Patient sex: F
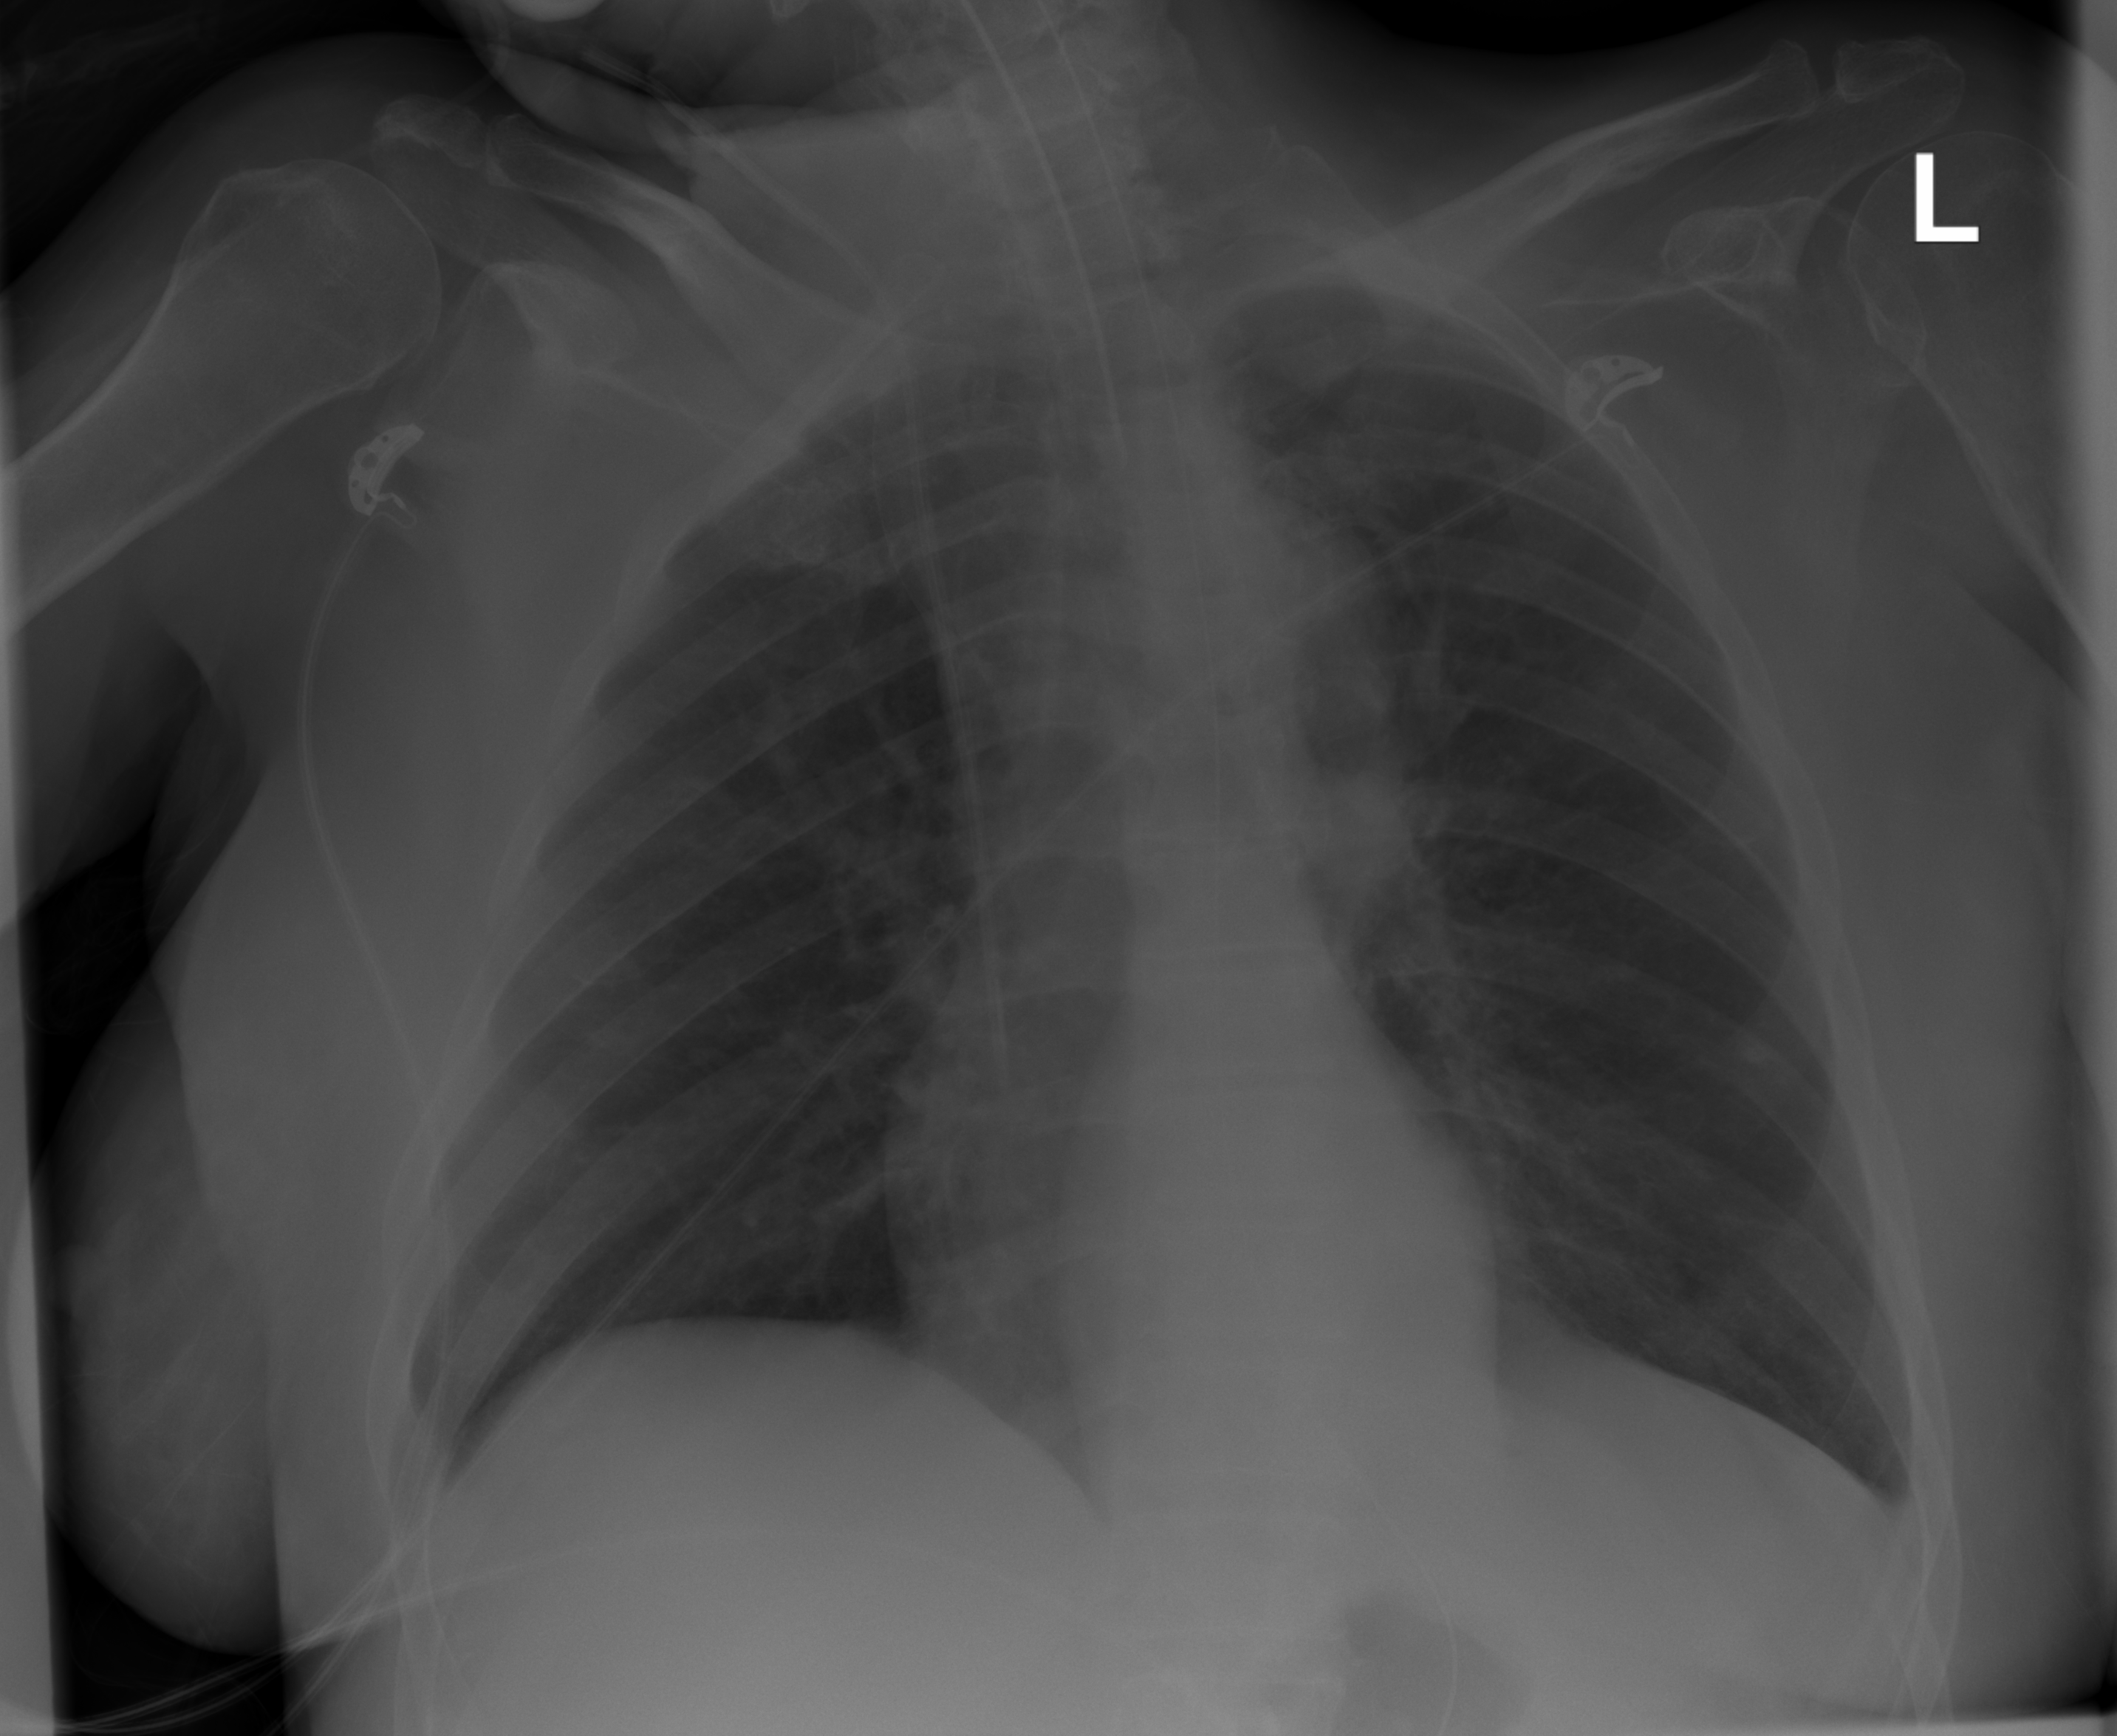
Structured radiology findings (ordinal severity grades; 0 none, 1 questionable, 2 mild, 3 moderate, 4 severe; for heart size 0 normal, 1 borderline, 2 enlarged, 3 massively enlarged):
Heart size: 0
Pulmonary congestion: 0
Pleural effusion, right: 0
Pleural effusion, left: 1
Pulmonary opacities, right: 0
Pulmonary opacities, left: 0
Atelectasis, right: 0
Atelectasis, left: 0